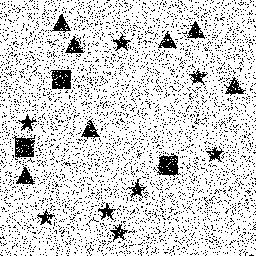
Squares: 3
Triangles: 7
Stars: 8
Total shapes: 18